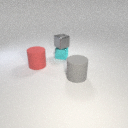
large red rubber cylinder behind large gray rubber cylinder